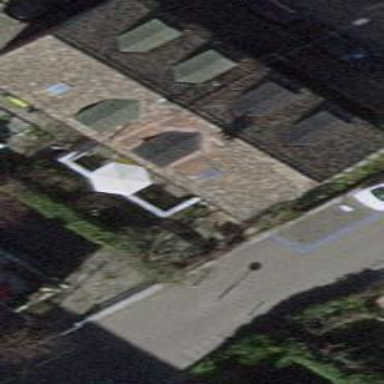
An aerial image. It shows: Semi-detached house.